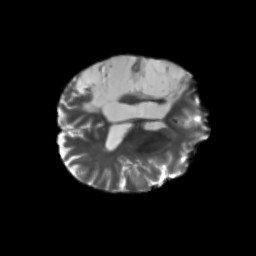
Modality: T2w
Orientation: axial
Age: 49
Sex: male
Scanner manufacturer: siemens
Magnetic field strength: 3 T
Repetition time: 5.25 s
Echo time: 0.08 s